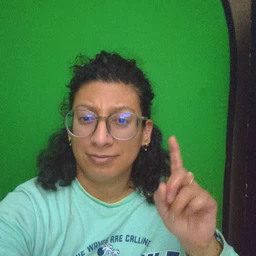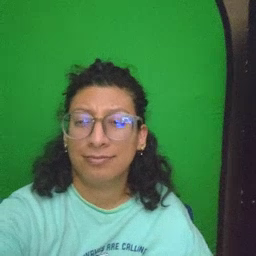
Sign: tomorrow